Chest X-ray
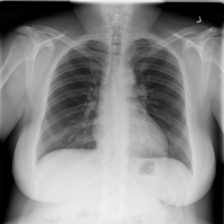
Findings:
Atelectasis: negative
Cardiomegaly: negative
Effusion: negative
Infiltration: negative
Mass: negative
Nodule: negative
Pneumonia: negative
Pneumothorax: negative
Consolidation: negative
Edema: negative
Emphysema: negative
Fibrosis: negative
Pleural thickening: negative
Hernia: negative